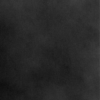
Label: dusty